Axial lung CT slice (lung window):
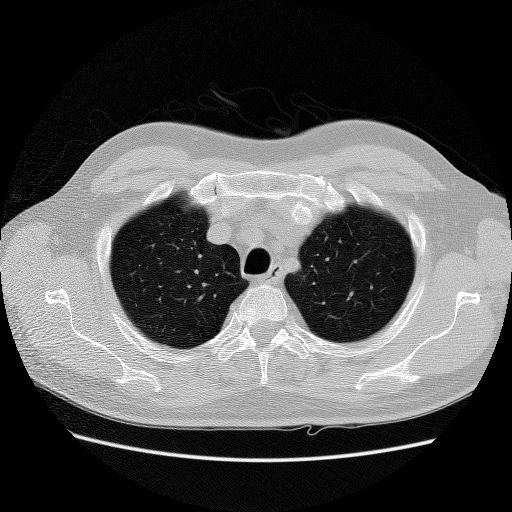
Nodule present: no